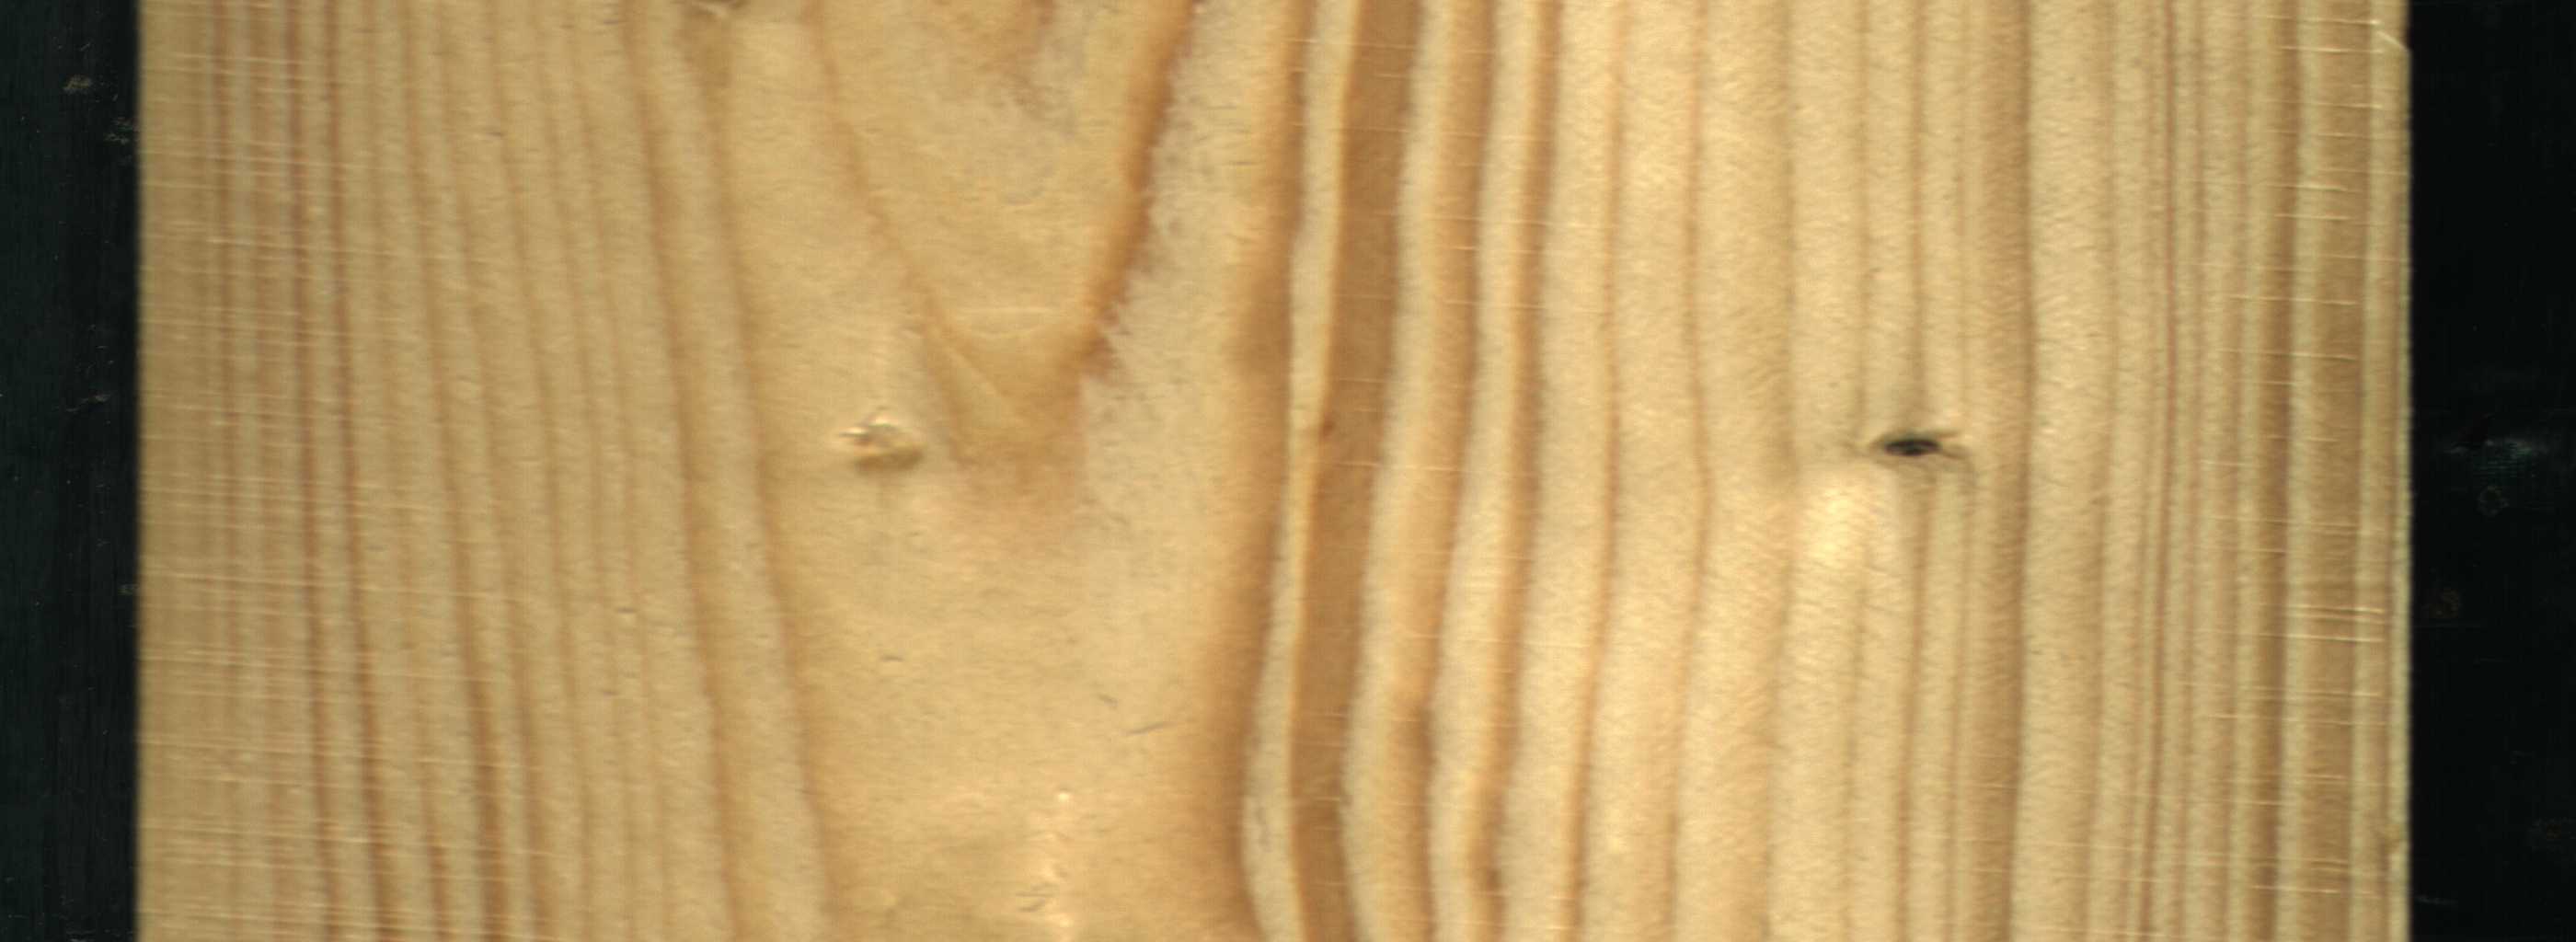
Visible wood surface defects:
Dead_Knot